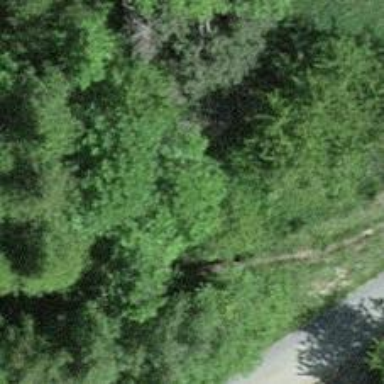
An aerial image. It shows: Culvert tunnel underneath ditch.